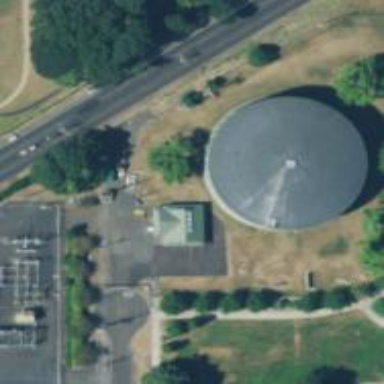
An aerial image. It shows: Storage tank that is man-made.